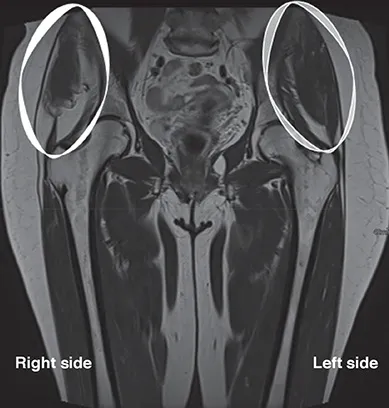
Coronal pelvic MRI demonstrates evidence of significant fatty atrophy of the right gluteus muscles compared to the left side.
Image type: radiology (mri)